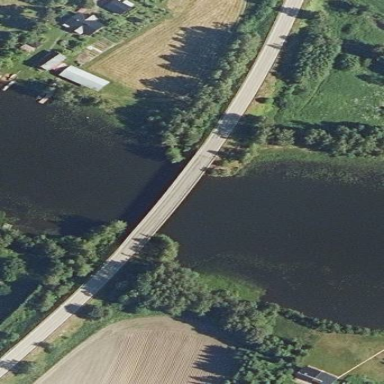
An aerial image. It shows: Man-made bridge.